Question: I'll be appreciated if you help me to create a feature vector of an simple object using keypoints. For now, I use ETH-80 dataset, objects have an almost blue background and pictures are took from different views. Like this:

After creating a feature vector, I want to train a neural network with this vector and use that neural network to recognize an input image of an object. I don't want make it complex, input images will be as simple as train images.
I asked similar <URL> before, some one suggested using average value of 20x20 neighborhood of keypoints. I tried it, It seems it's not working with ETH-80 images, because of different views of images. It's why I asked another question.
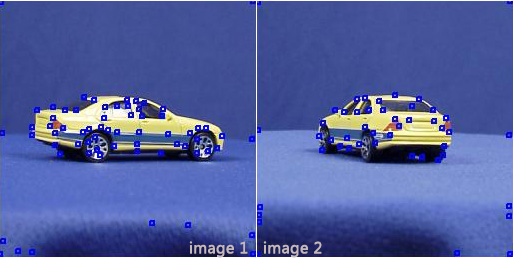
Answer: SURF or SIFT. Look for interest point detectors. A <URL> implementation is freely available.
<URL>